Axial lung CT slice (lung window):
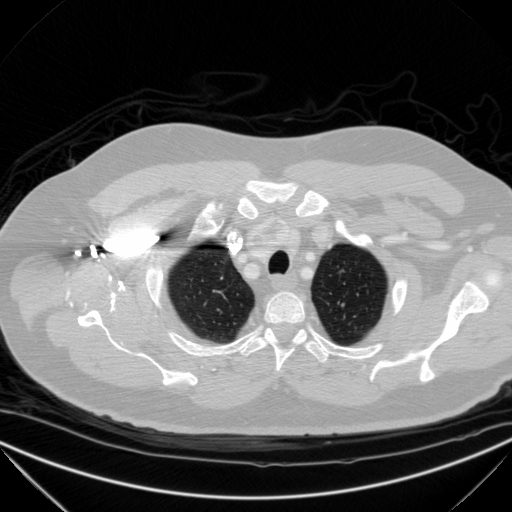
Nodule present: no